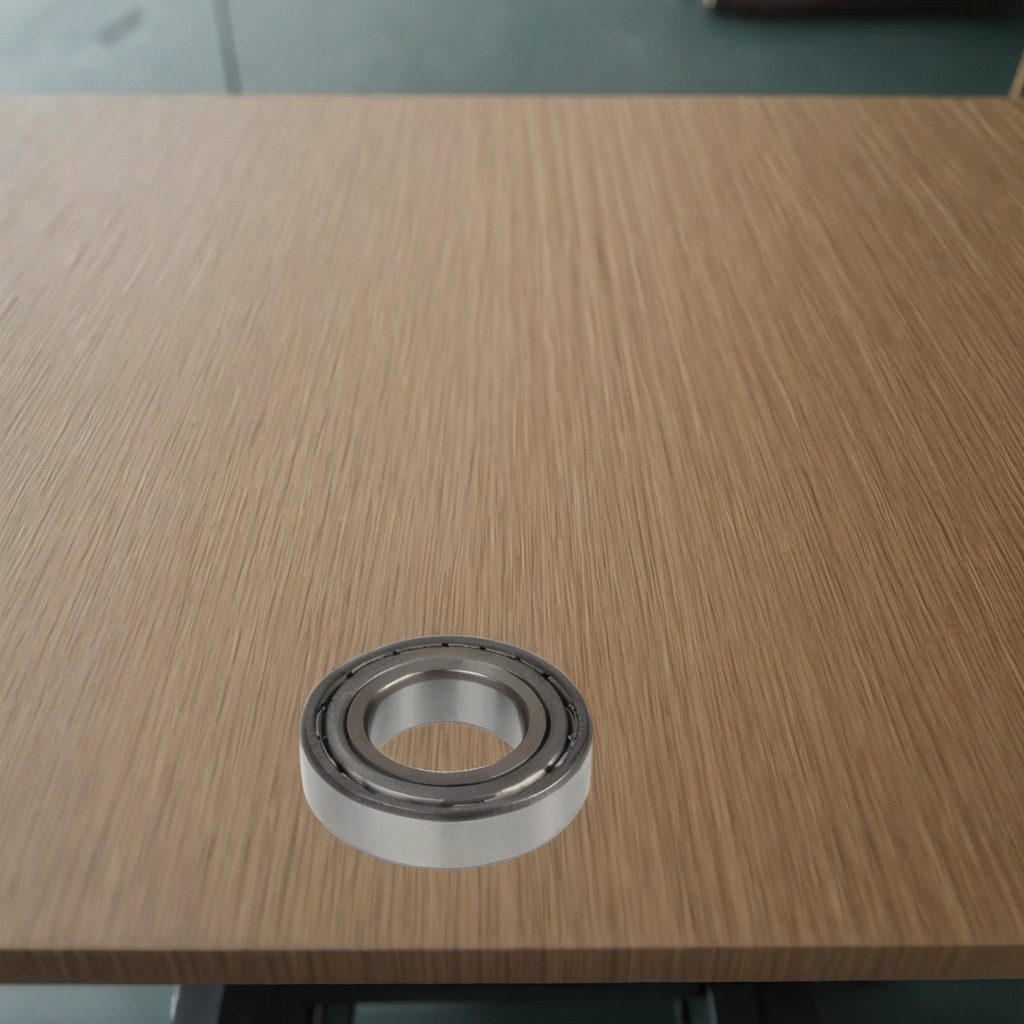
A metal ball bearing is lying on a workbench inside a coastal fishing gear workshop.